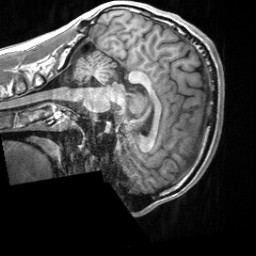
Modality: T1w
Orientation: sagittal
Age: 27
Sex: male
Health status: healthy
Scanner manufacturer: siemens
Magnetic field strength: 3 T
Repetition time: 2 s
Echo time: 0.00232 s